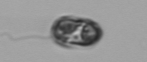
Label: flagellate